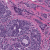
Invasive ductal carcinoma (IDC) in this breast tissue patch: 0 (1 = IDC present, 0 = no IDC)